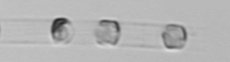
Label: Skeletonema